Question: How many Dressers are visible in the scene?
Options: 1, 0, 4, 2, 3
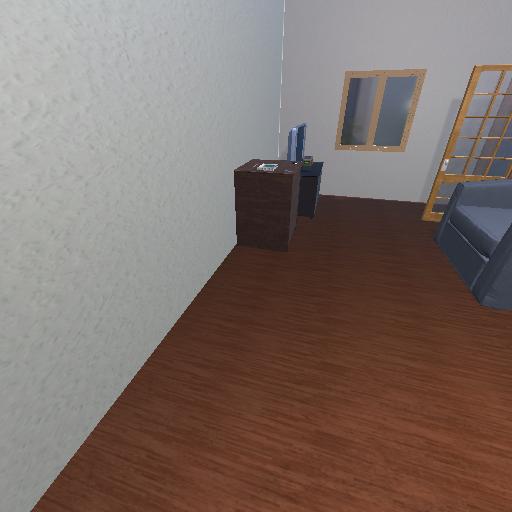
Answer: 1